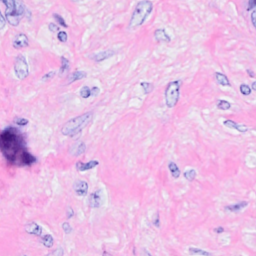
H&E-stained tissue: Breast